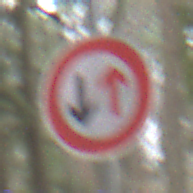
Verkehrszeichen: VorrangDesGegenverkehrs
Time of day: Midday
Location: Outdoor (Nature)
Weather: Overcast
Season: NotSpecified
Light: Natural